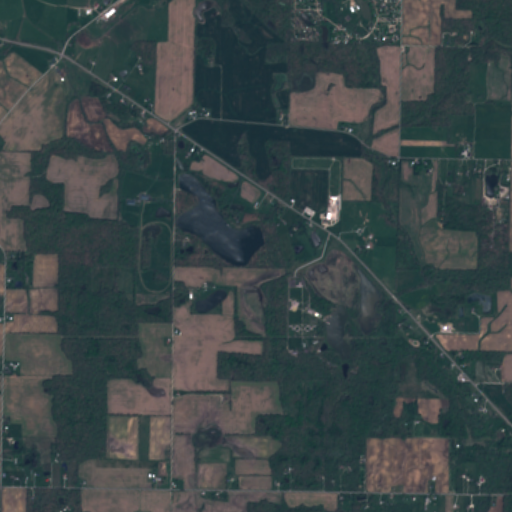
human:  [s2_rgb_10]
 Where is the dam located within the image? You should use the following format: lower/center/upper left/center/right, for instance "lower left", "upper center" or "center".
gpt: The dam is located in the center of the image.
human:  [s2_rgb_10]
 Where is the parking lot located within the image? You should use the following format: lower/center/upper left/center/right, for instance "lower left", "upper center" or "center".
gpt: The parking lot is located in the center of the image.
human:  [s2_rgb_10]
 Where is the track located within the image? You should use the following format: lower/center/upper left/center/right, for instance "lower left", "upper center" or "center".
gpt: The track is located in the center left of the image.
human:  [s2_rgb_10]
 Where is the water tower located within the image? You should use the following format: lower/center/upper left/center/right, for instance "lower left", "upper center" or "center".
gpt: The water tower is located in the center of the image.
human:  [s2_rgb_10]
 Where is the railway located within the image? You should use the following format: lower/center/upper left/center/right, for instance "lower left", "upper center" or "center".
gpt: The railway is located in the left of the image.
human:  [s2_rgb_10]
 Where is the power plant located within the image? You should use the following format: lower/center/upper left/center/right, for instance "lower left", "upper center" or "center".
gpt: There is no power plant in the image.